Aerial crown-view tile of a tropical tree (Barro Colorado Island, Panama), acquired 20250915:
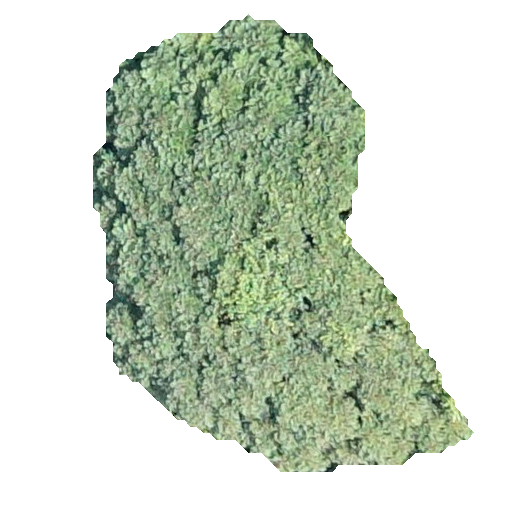
Species: Jacaranda copaia
GBIF accepted scientific name: Jacaranda copaia
Crown area: 159.867 m²